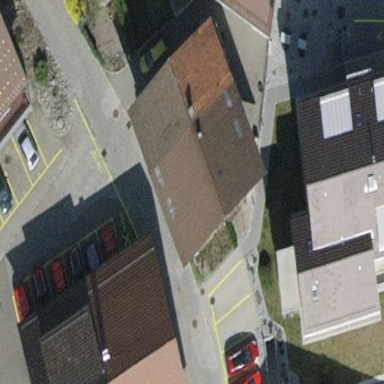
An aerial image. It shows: Terrace building.